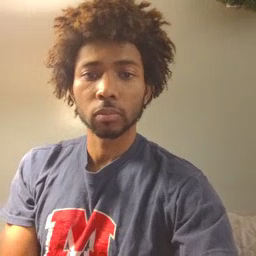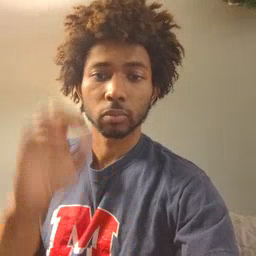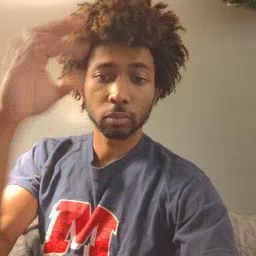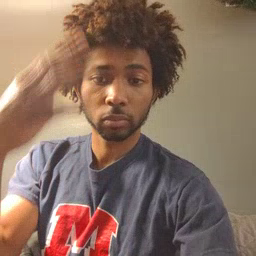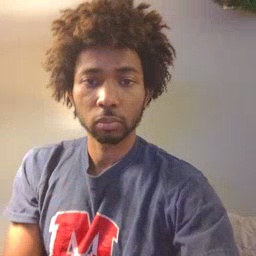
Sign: sun